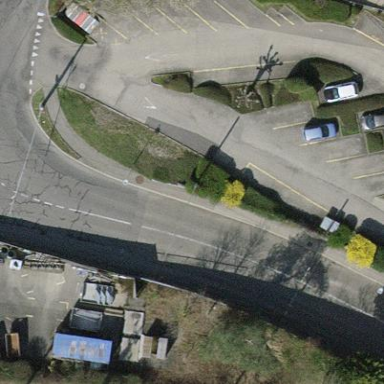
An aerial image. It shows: Parking area with surface.